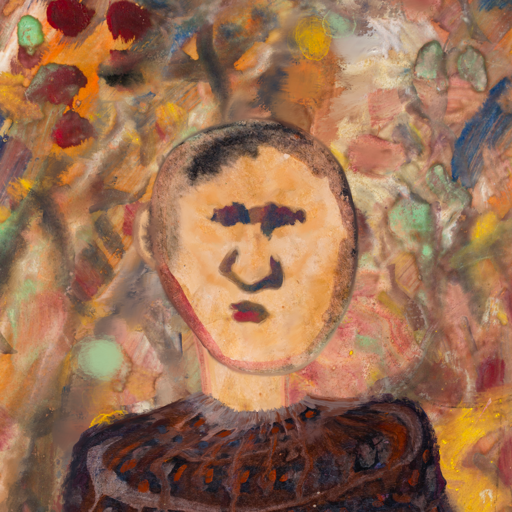
Background: Mother_And_Son_Mother, Head And Neck Front: Childish, Face Front: In_The_Sun, Bust: Hypocrite, Hair Front: Blank, Head Accessory: Blank, Second Necklace: Blank, Necklace: Blank, Baby: Blank